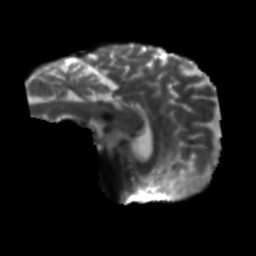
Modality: T2w
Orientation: sagittal
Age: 46
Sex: female
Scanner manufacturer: siemens
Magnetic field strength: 3 T
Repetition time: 5.47 s
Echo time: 0.0854 s